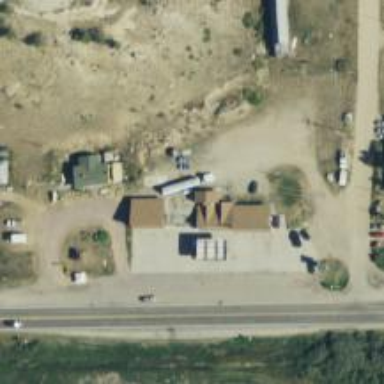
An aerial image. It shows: Convenience shop.